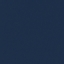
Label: SeaLake